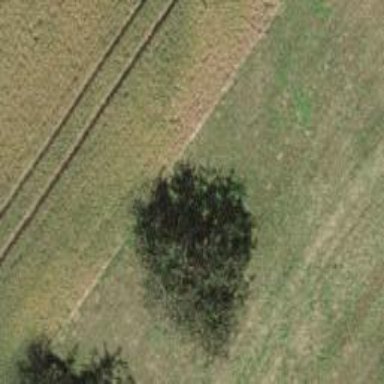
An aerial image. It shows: Agricultural area filled with broadleaved trees.